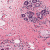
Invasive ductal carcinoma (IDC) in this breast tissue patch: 0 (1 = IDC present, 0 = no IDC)